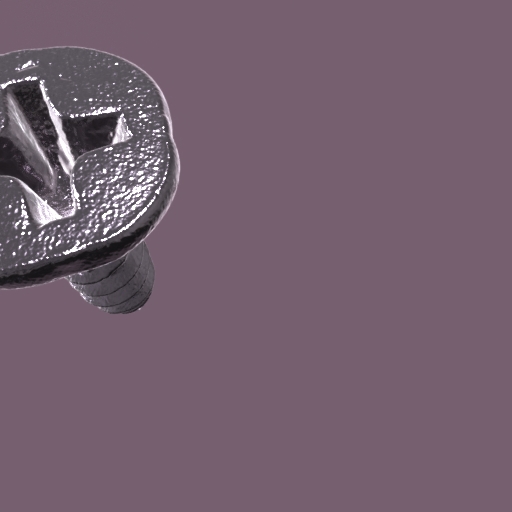
Label: screw